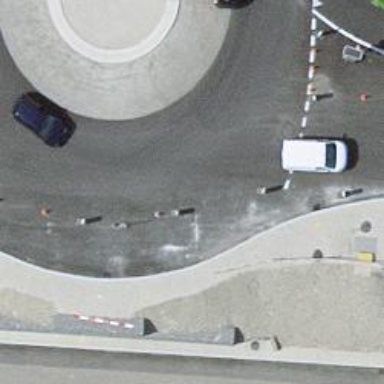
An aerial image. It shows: Secondary road with asphalt surface leading to roundabout.